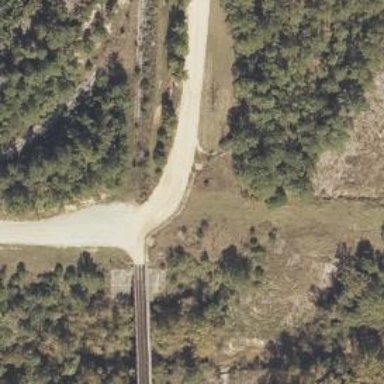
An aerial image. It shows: Disused railway next to service road.